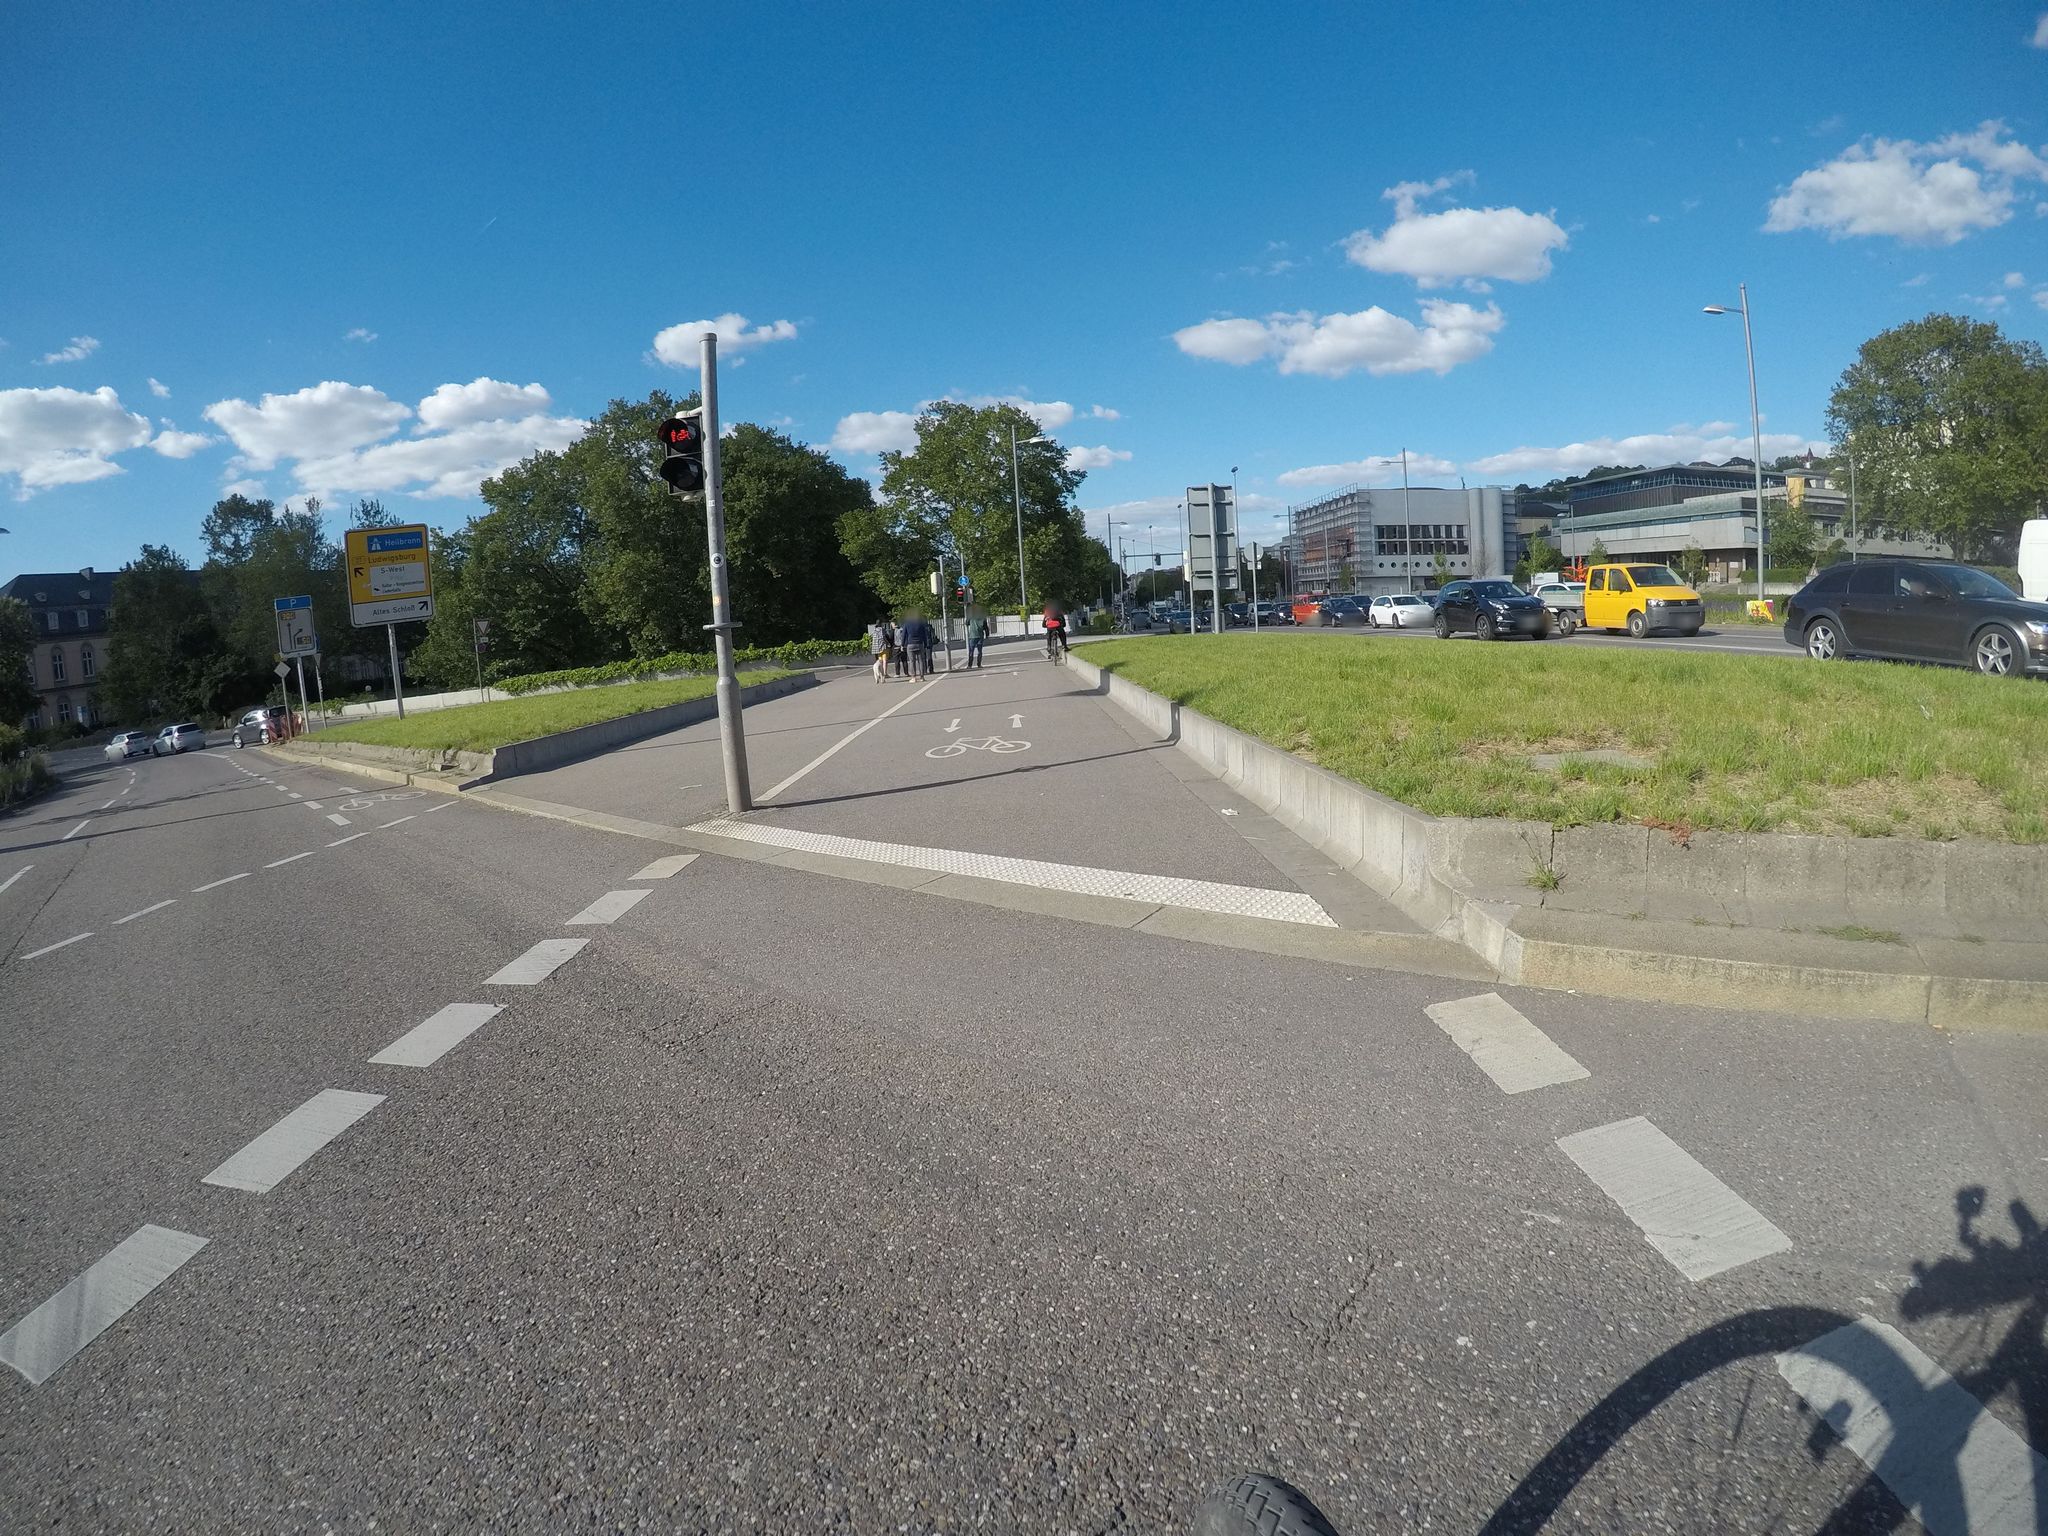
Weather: clear
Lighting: day
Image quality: good
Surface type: cycling surface
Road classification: footway, steps
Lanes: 2
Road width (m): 6
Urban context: urban centre
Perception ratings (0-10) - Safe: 4.39, Lively: 3.19, Beautiful: 7.66, Boring: 4.35, Depressing: 4, Wealthy: 4.5